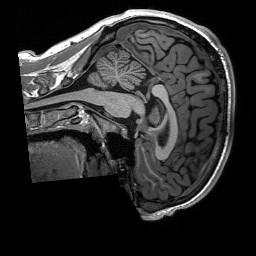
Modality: T1w
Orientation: sagittal
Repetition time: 8 s
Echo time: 0.066 s